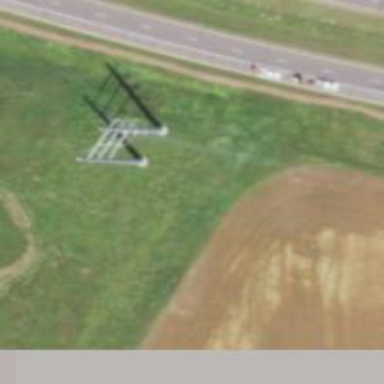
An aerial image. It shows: Power tower.